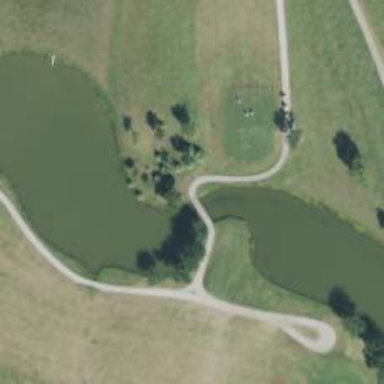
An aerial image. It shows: Path for golf carts crossing low water bridge.